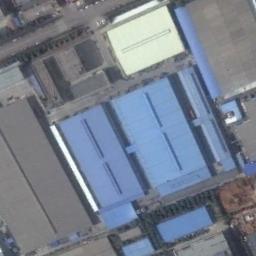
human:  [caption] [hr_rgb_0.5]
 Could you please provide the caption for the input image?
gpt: Neatly planned factories and roads in an industrial area with green belts .

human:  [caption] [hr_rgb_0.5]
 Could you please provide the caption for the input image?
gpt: Many clean houses of different shapes and sizes are in the industrial area .

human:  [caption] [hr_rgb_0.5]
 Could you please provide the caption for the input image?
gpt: The industrial area has some neatly arranged blue workshops and other colors of workshops .

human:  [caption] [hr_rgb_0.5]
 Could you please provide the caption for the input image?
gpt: Part of the building in the industrial area has a white roof .

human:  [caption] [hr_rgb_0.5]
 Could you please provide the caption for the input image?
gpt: There are some blue buildings on the industrial area .